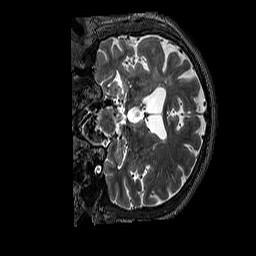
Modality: T2w
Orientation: coronal
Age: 64
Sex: male
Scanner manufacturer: siemens
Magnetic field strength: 3 T
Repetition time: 3.2 s
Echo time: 0.567 s